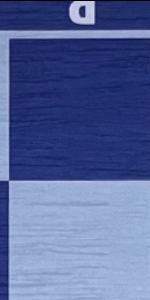
Label: Empty